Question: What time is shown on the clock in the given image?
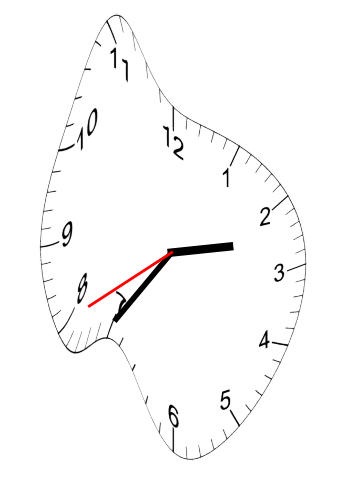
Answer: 02:35:40